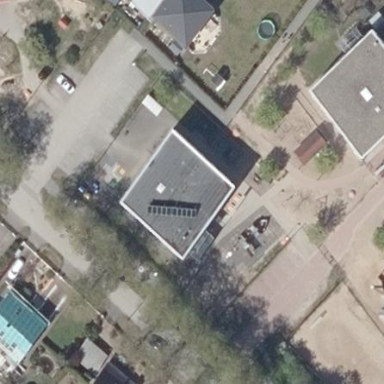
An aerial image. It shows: Kindergarten building.